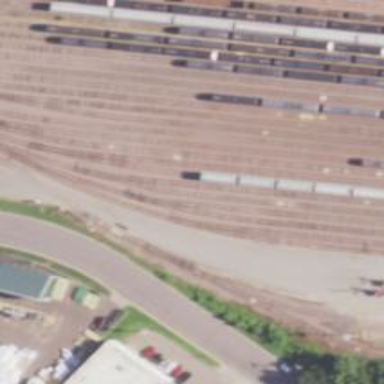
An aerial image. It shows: Railway yard used for servicing trains.